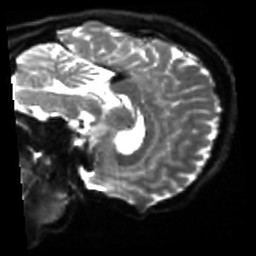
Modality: sbref
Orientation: sagittal
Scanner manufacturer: siemens
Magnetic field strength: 3 T
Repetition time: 4 s
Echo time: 0.0594 s